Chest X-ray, AP view. Patient: 55 years old, sex F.
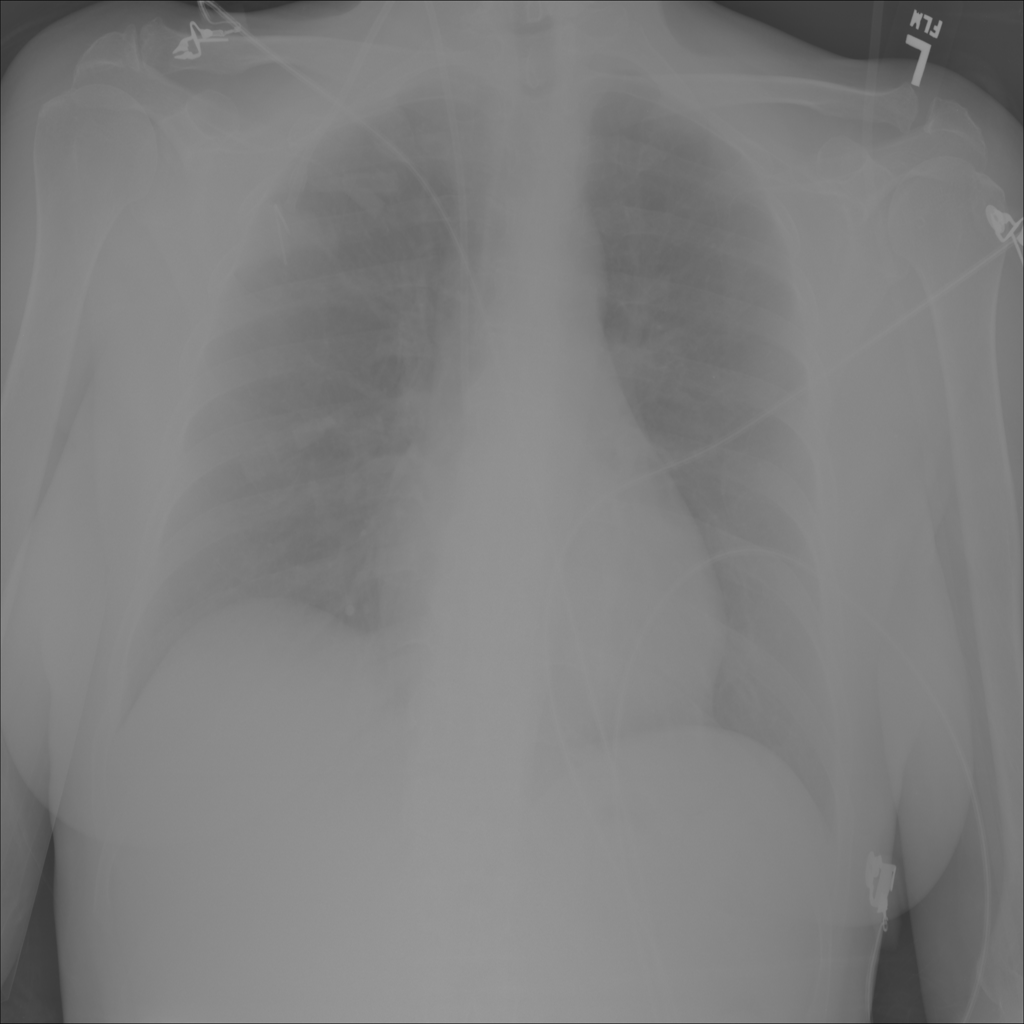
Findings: No Finding